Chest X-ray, PA view. Patient: 23 years old, sex F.
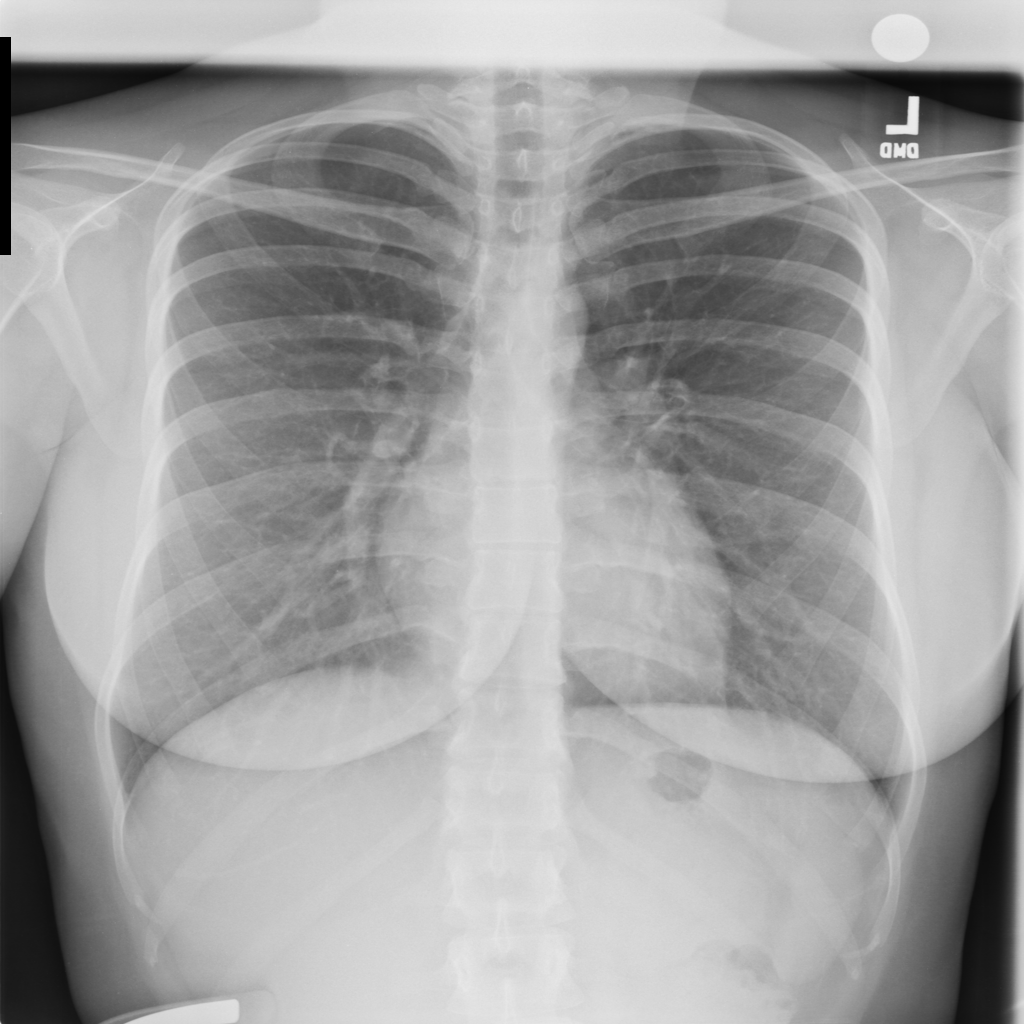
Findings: No Finding